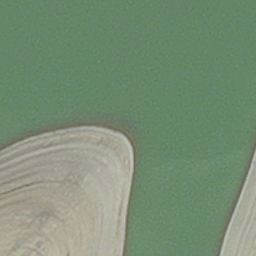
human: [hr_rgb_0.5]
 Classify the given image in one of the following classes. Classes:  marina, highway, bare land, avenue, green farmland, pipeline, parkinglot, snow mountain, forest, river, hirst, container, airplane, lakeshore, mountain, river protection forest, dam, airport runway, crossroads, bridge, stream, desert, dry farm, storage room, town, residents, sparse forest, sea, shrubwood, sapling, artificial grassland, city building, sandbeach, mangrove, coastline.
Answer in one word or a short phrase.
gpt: hirst